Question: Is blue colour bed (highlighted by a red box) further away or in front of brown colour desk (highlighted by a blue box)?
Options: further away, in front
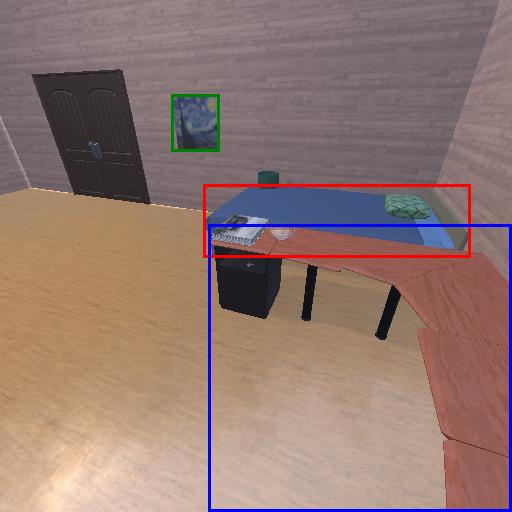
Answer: further away